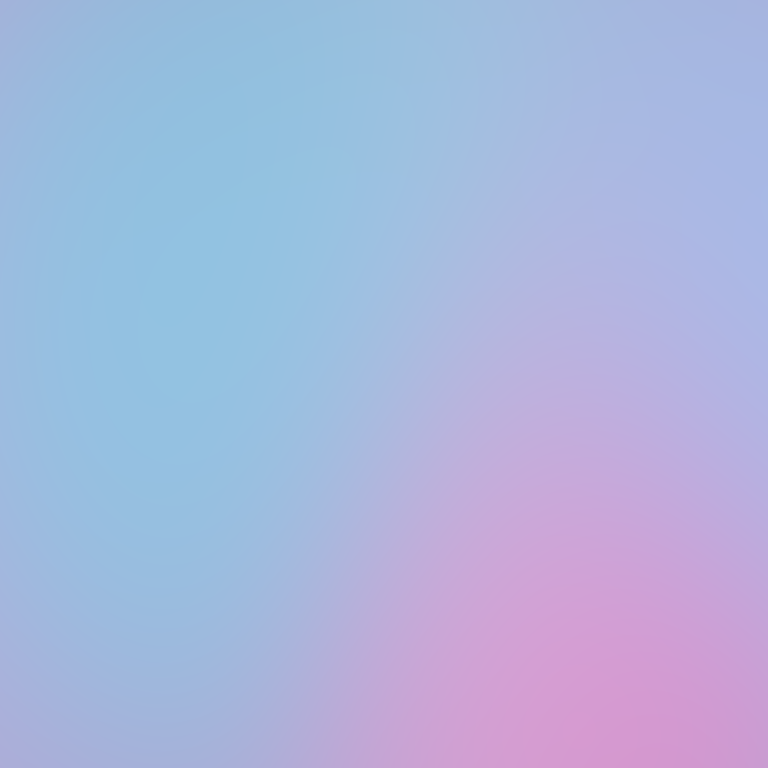
Abstract light effect, smooth gradient from soft blue to gentle pink, serene atmosphere, diffuse light, no room, no furniture, no objects.